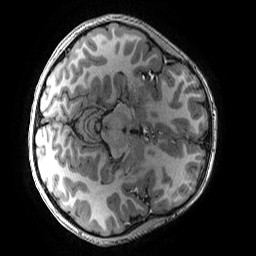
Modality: T1w
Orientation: axial
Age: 12
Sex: male
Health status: ill
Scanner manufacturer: ge
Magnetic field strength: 3 T
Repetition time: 0.007664 s
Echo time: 0.00342 s